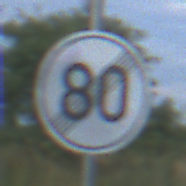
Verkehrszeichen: EndeGeschwindigkeit80
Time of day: MorningAfternoon
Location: Outdoor (Nature)
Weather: PartlyCloudy
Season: NotSpecified
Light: Natural